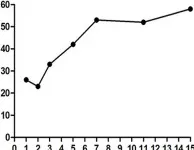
ALT, and ,creatinine.
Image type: pathology (immunostaining)